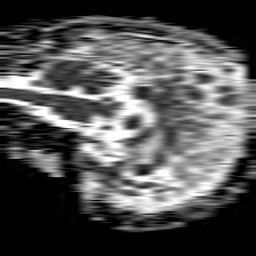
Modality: ADC
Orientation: sagittal
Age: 59
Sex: male
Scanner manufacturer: philips
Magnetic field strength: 1.5 T
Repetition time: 4.6 s
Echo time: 0.08631 s